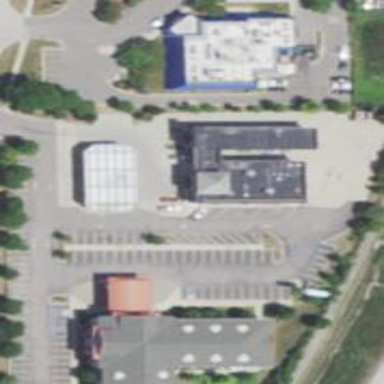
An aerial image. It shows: Convenience shop.